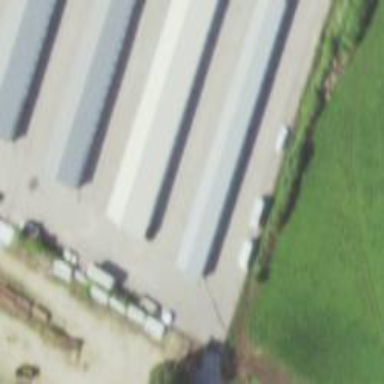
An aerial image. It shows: Warehouse building.